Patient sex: F
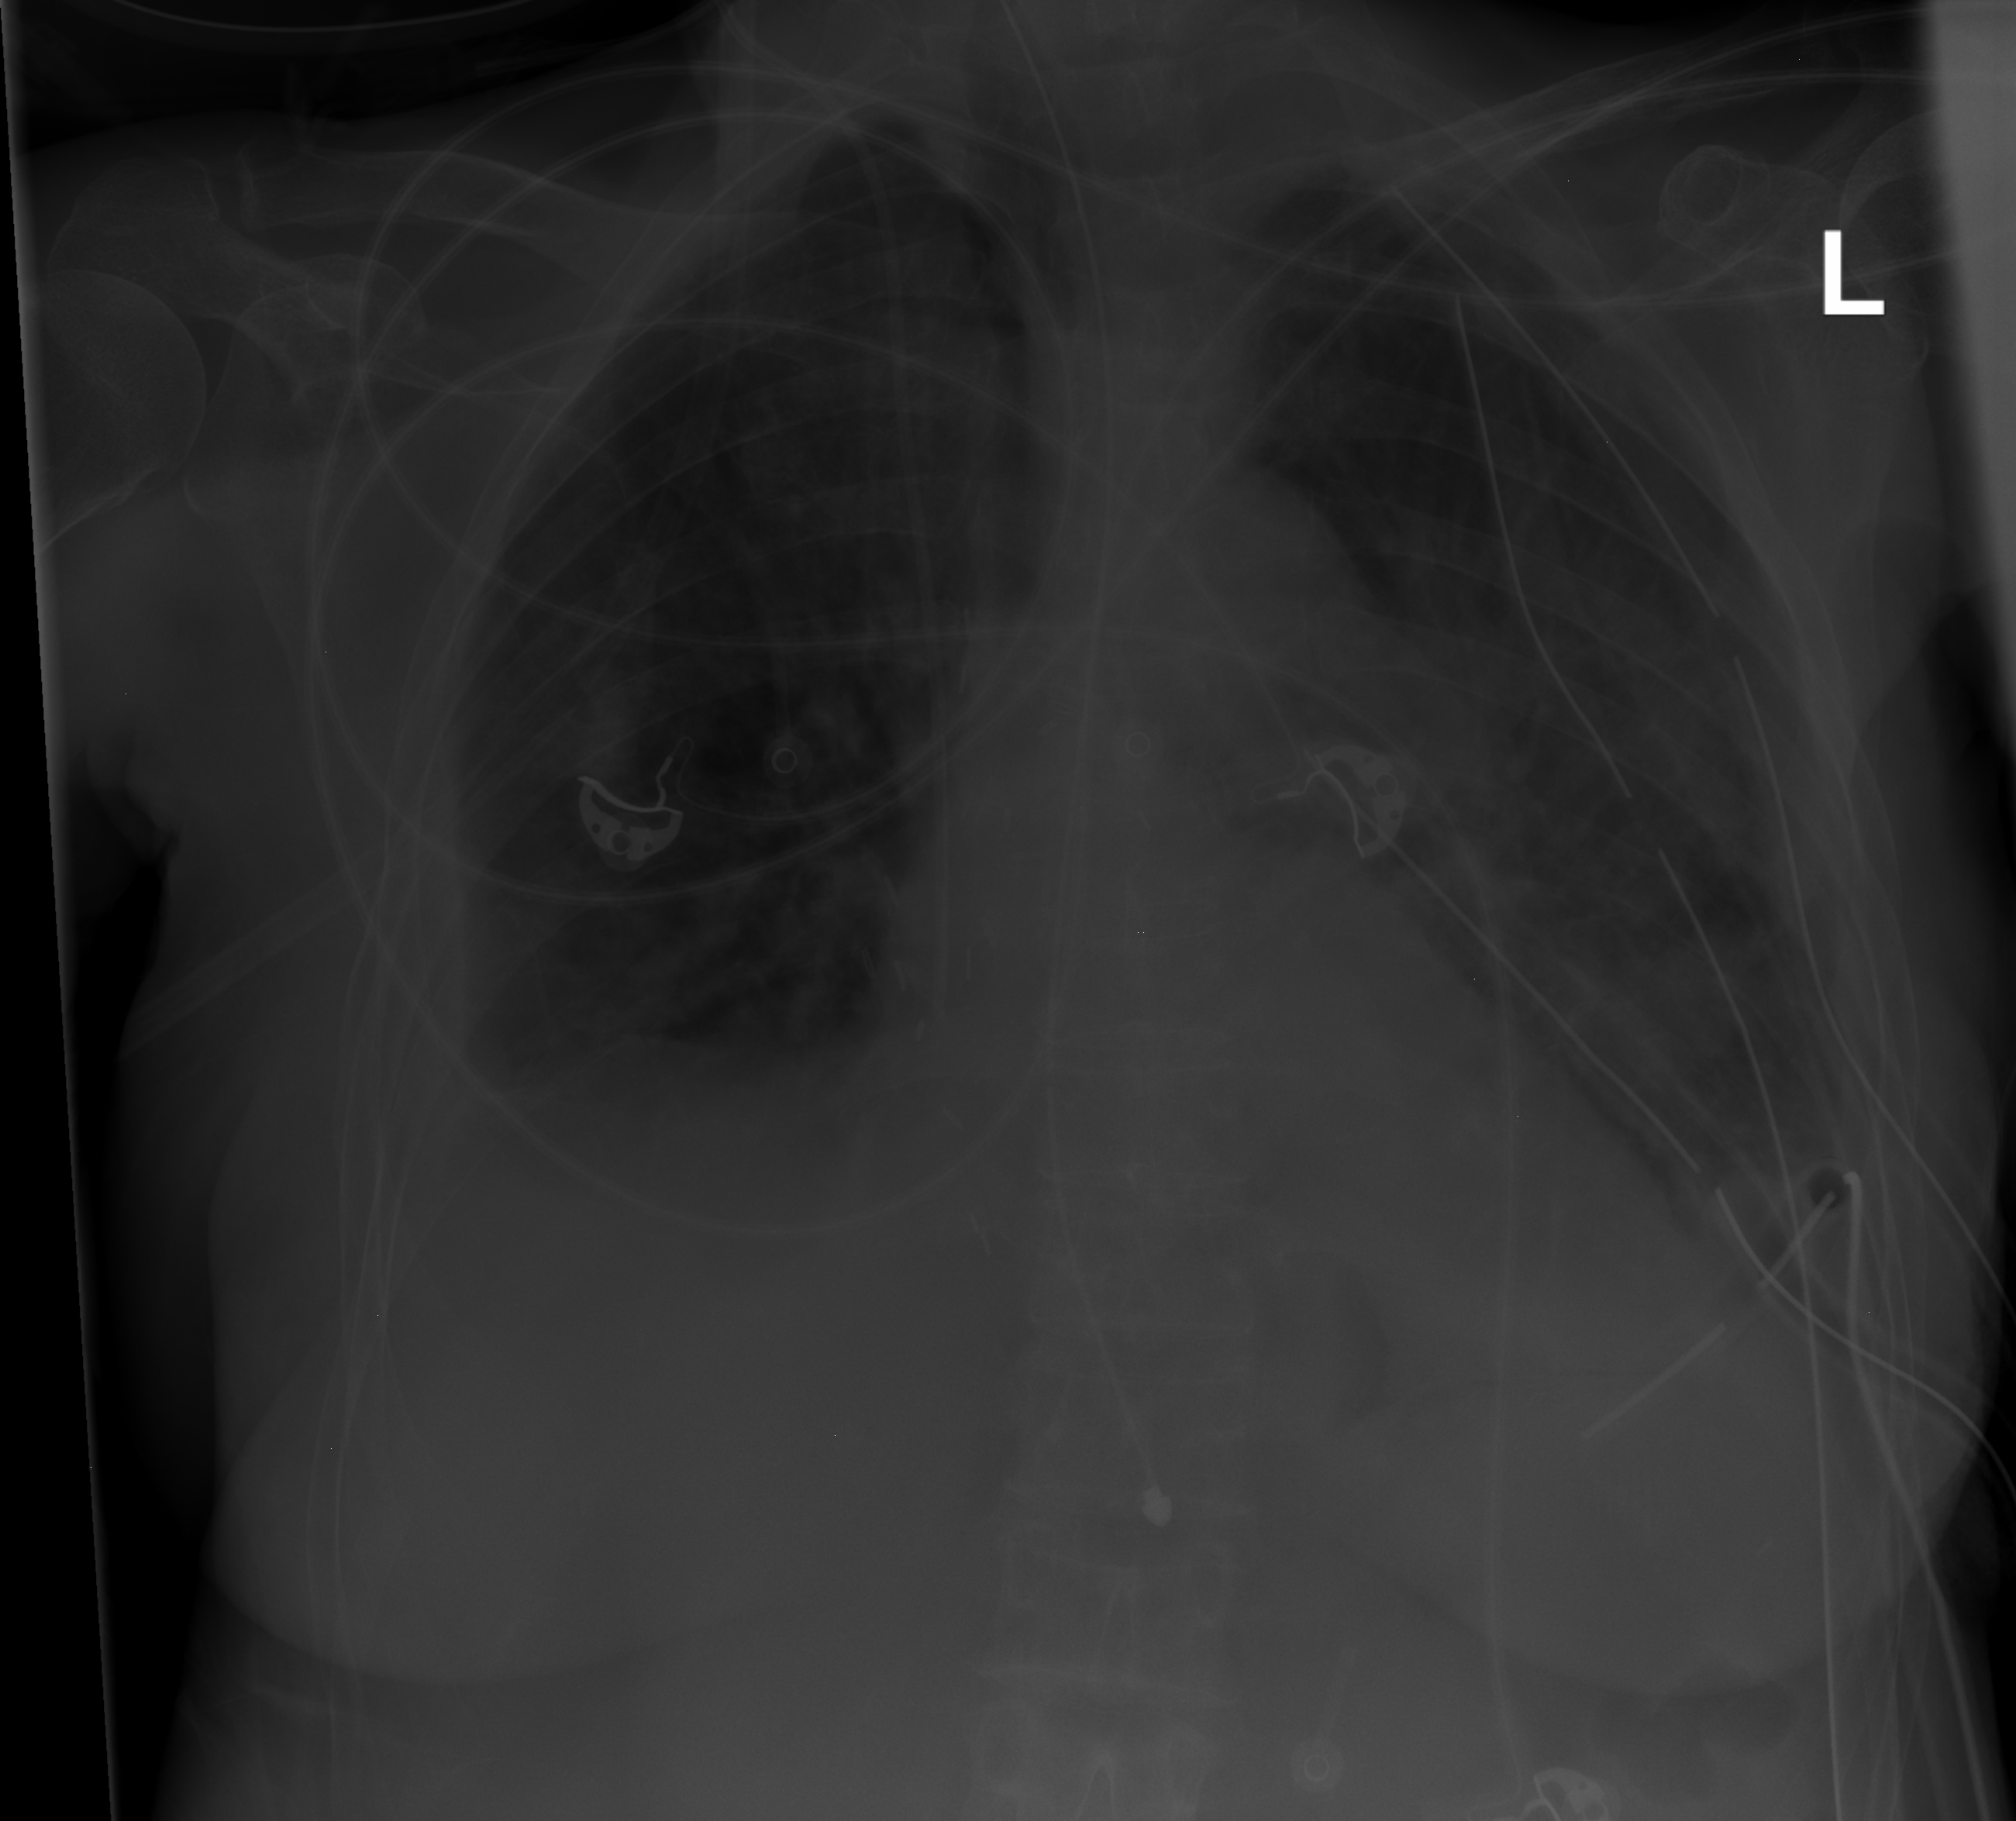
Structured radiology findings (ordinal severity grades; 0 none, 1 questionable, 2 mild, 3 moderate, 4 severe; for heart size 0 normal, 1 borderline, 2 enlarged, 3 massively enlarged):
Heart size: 1
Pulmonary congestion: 0
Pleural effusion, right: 2
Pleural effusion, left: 0
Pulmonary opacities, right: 1
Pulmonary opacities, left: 2
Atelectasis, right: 2
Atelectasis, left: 2